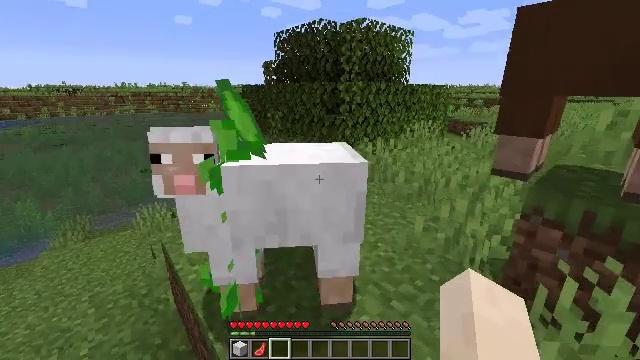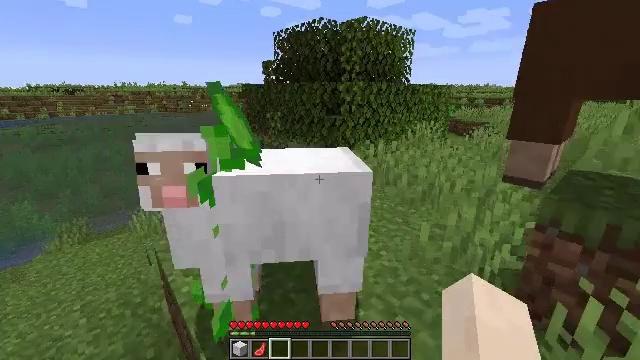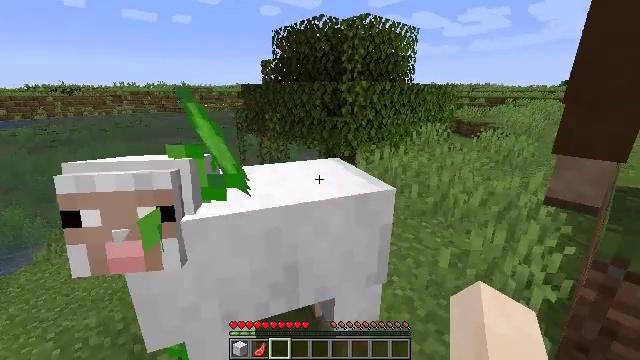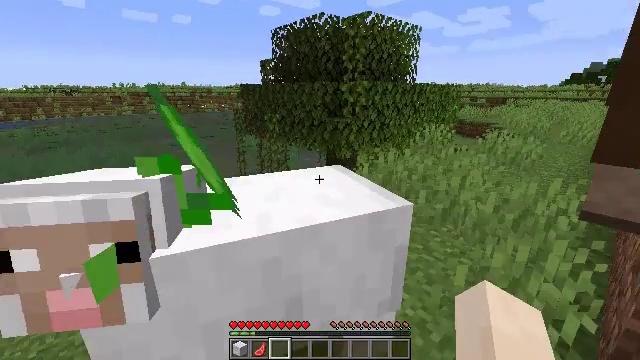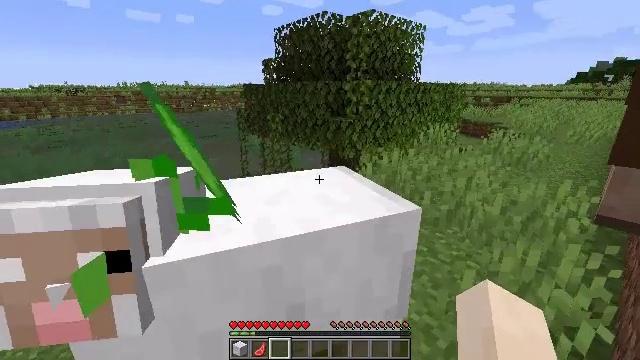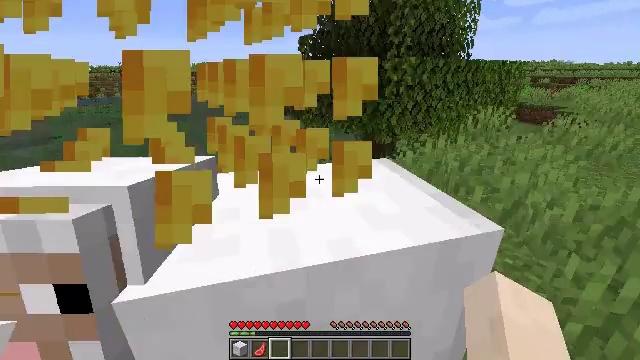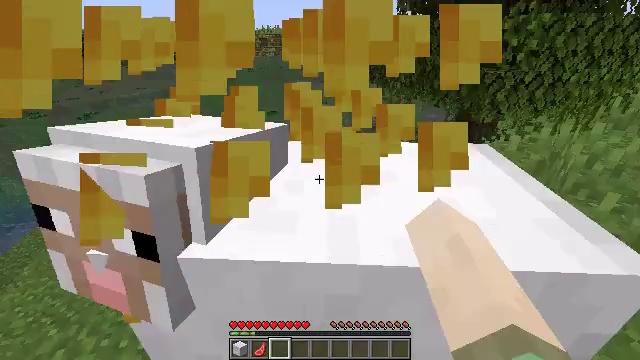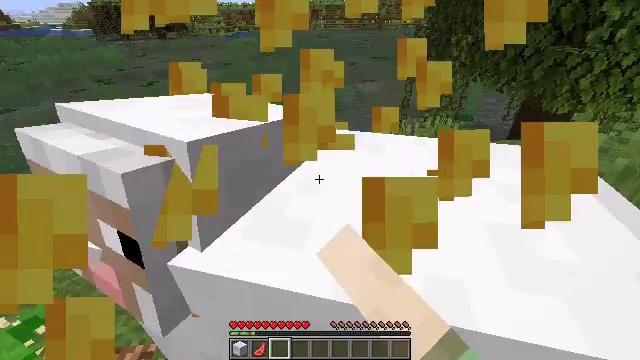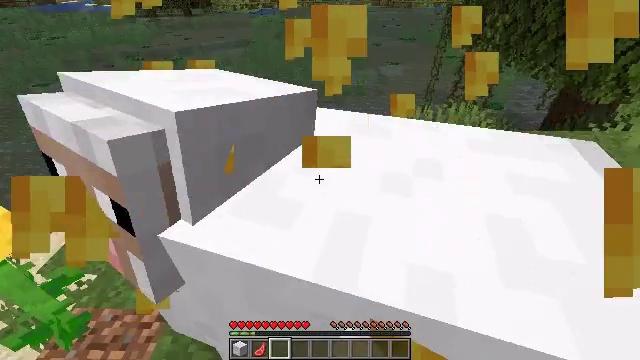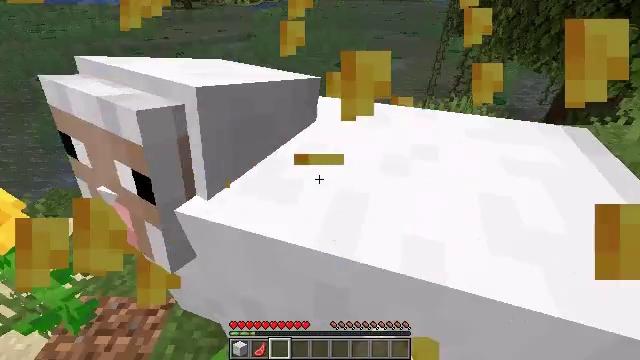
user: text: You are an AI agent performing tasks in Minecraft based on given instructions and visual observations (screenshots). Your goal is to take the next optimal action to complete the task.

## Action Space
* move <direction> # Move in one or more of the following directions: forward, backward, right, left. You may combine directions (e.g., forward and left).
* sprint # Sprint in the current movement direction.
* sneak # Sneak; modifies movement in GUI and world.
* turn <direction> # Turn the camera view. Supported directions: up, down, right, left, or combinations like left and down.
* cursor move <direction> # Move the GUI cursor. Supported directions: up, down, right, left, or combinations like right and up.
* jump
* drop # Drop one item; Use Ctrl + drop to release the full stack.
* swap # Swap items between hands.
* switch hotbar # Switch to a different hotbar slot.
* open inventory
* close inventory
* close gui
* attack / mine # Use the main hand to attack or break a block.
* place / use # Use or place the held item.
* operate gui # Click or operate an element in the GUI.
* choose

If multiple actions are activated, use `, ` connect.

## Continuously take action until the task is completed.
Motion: motion action
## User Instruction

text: Break the sunflower to collect it.
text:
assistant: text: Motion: move forward
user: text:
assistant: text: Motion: move forward
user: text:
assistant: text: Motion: move forward
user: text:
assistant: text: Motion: move forward
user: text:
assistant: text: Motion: move forward, turn left and down, attack / mine
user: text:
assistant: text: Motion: move forward, turn left and down, attack / mine
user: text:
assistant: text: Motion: turn left and down
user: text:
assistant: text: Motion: turn left and down
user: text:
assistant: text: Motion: turn down
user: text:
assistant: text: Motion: no_op